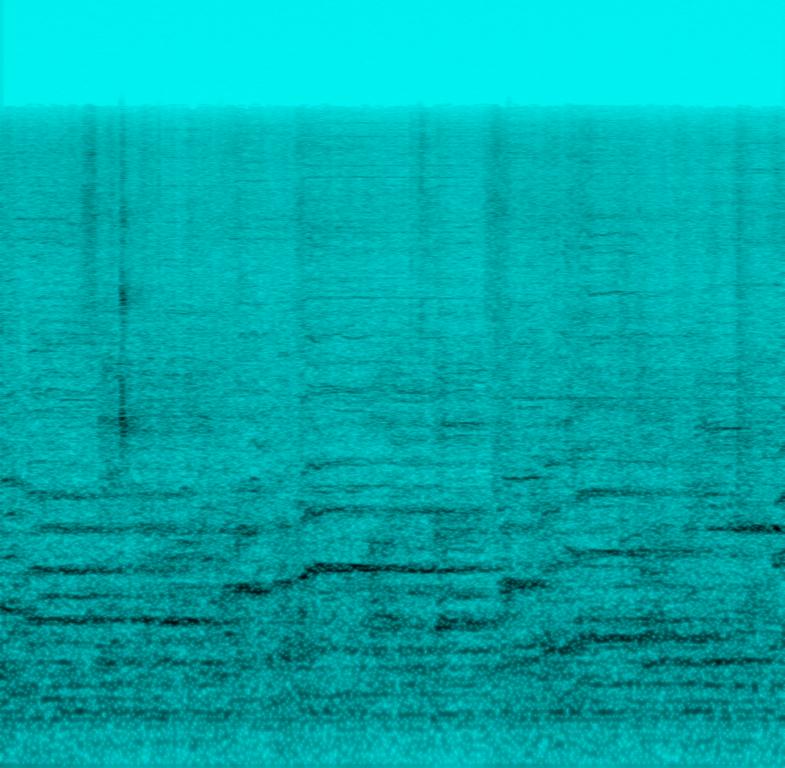
This is a street performance of a church hymn. It is being performed by a choir singing melodically in a devotional manner. The atmosphere is religious. The audio quality is a bit poor.